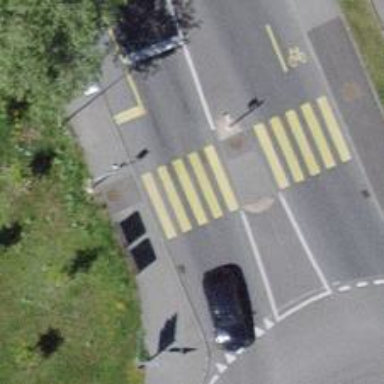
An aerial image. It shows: Marked crossing on the road.